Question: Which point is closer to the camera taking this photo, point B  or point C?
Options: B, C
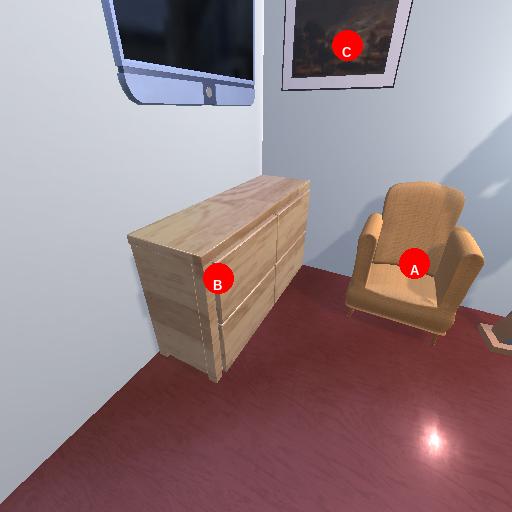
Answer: B